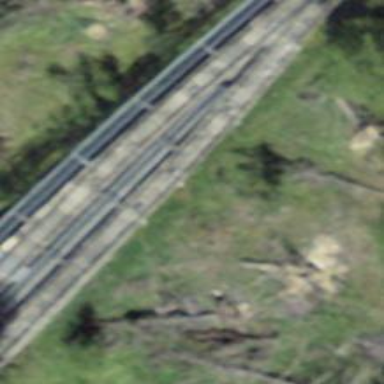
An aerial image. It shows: Funicular railway with one track.